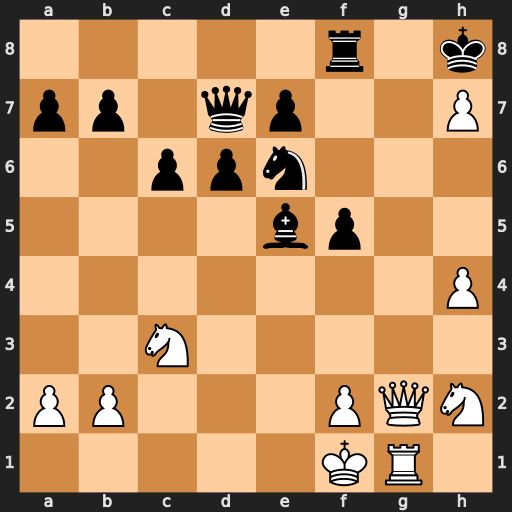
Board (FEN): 5r1k/pp1qp2P/2ppn3/4bp2/7P/2N5/PP3PQN/5KR1
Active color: w
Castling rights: -
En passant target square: -
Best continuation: Qg8+ Rxg8 hxg8=Q#